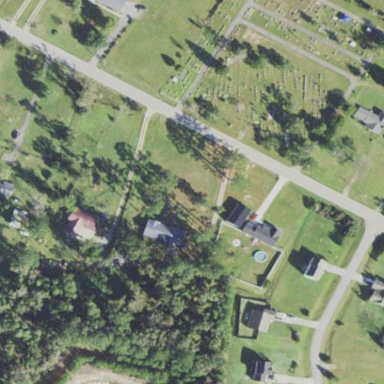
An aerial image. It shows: Cemetery.